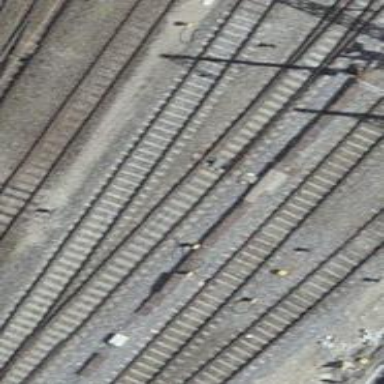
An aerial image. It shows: Railway switch.